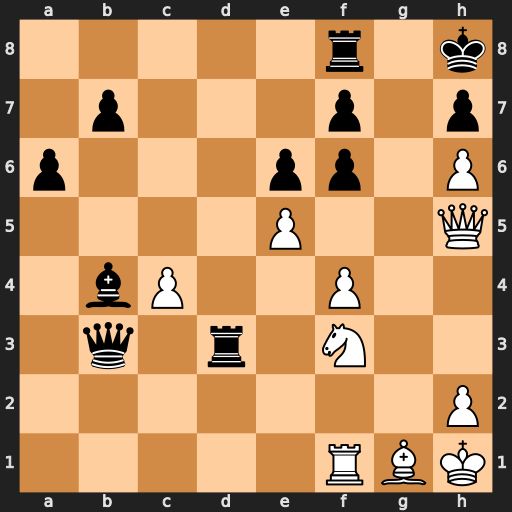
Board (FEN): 5r1k/1p3p1p/p3pp1P/4P2Q/1bP2P2/1q1r1N2/7P/5RBK
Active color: w
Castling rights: -
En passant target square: -
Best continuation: Qh4 Be7 exf6 Bd6 Qg4 Rg8 Ng5 Rxg5 Qxg5 Bf8 Rf2